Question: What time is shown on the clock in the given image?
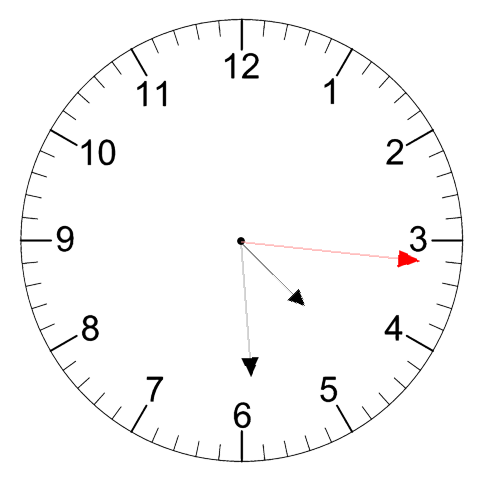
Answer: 04:29:16